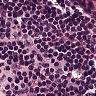
Metastatic tissue present: no